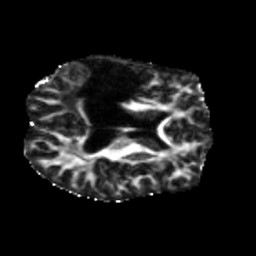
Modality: FA
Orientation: axial
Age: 49
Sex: male
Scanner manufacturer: siemens
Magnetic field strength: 3 T
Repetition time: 5.47 s
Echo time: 0.0854 s